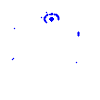
Particle: proton